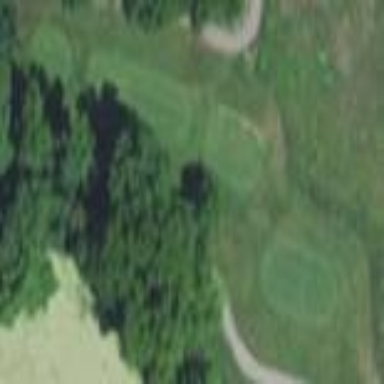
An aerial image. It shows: Rough area in golf course.